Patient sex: F
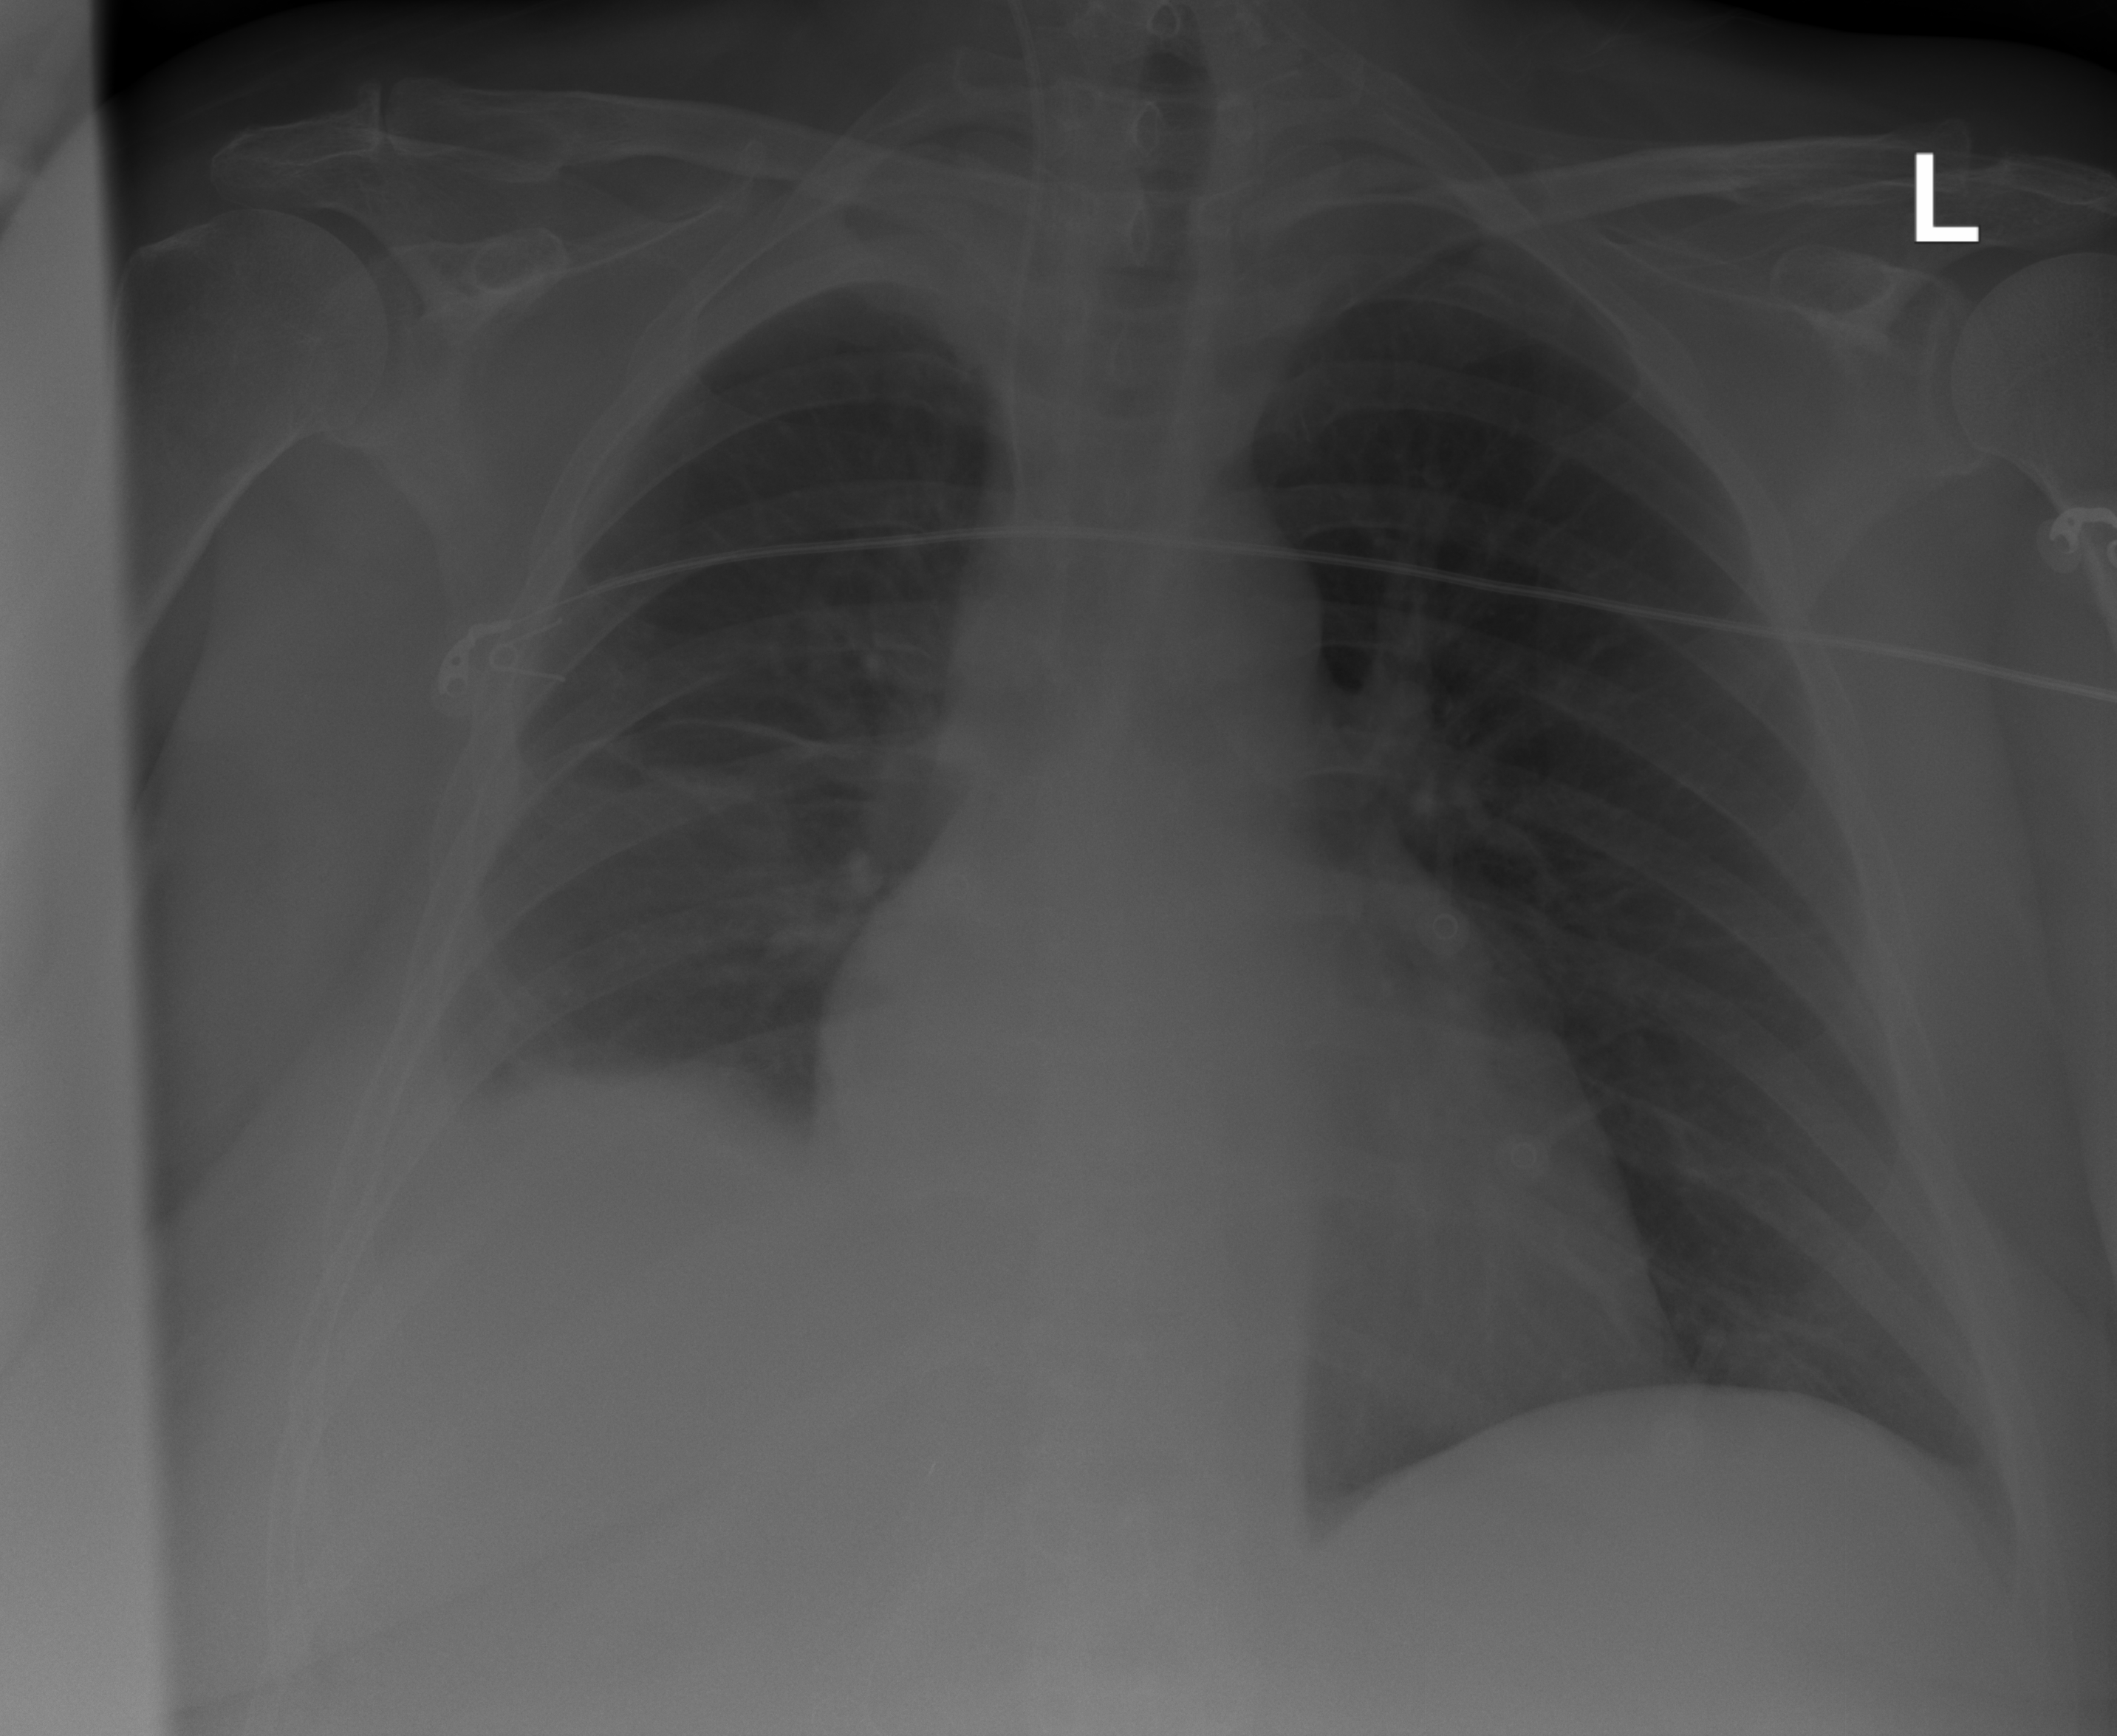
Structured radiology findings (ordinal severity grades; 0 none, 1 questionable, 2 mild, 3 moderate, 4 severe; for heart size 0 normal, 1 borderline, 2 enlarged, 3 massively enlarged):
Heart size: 2
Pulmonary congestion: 0
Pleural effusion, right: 2
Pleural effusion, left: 0
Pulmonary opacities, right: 0
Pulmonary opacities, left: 0
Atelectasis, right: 2
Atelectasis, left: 0